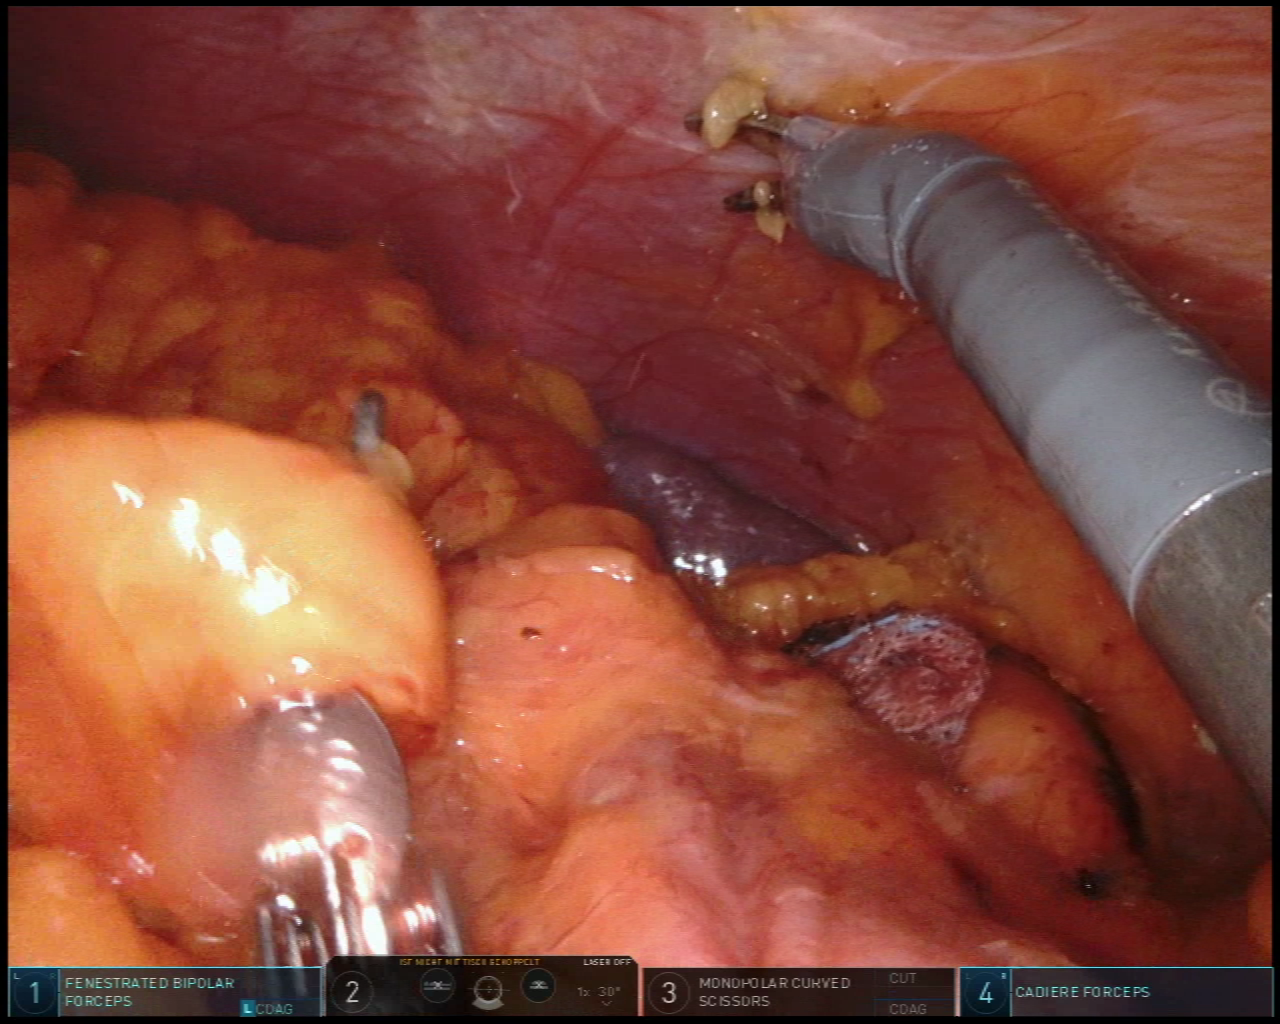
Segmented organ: spleen
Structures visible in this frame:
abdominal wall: yes
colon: yes
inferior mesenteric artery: no
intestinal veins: no
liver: no
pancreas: no
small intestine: no
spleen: yes
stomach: no
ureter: no
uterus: no
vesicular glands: no